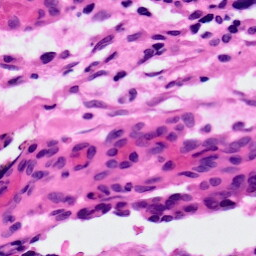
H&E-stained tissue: Ovarian